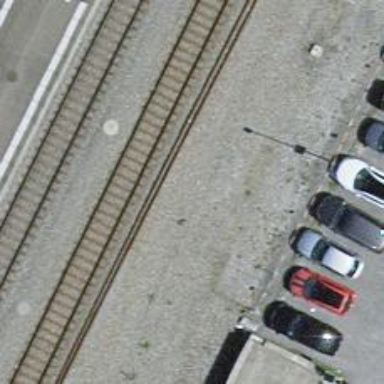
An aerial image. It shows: Abandoned railway siding with one track.